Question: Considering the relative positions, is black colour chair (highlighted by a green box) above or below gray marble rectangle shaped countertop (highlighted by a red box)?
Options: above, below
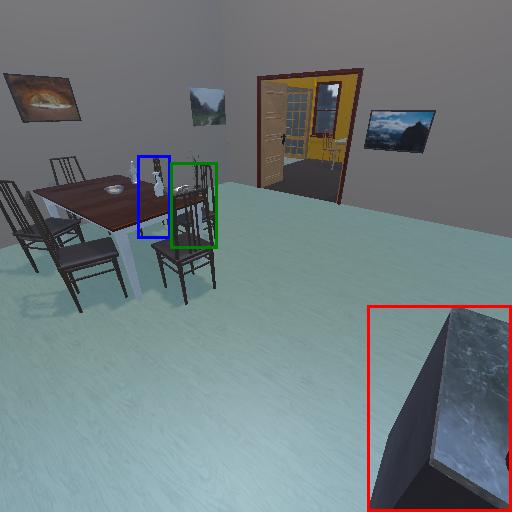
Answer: above